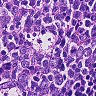
Metastatic tissue present: no